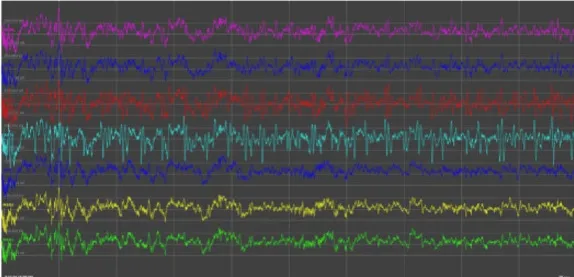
A-C. Electrographic recordings as seen in the OSUP contacts 6-7, OLAT contacts 5-6, and PULV contacts 1-3. Leads during a clinical seizure, with propagation of activity from the OSUP and OLAT leads in panel A, to the PULV lead approximately six minutes later in panels B and C. OSUP: occipital superior; OLAT: occipital lateral; PULV: pulvinar.
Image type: electrography (ekg)